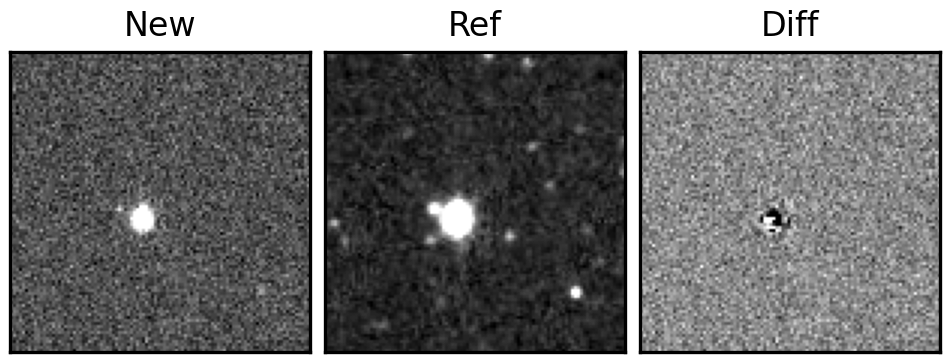
Label: bogus